Aerial crown-view tile of a tropical tree (Barro Colorado Island, Panama), acquired 20250414:
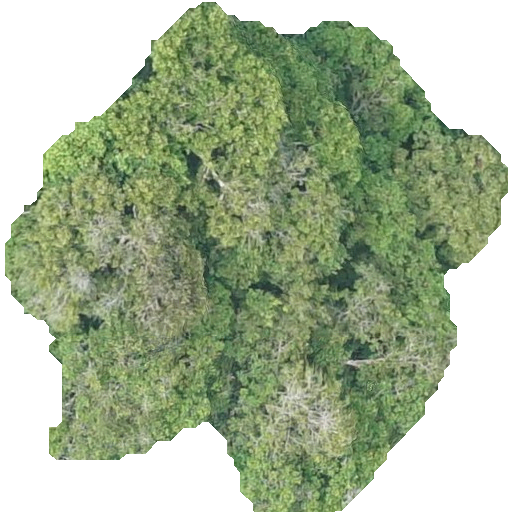
Species: Prioria copaifera
GBIF accepted scientific name: Prioria copaifera
Crown area: 258.497 m²